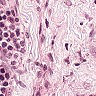
Metastatic tissue present: yes